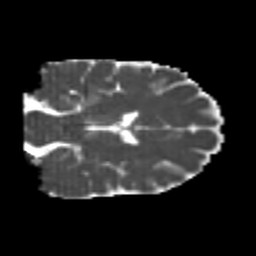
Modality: MD
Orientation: coronal
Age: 22
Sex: female
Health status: healthy
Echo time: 0.074 s